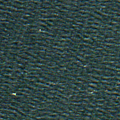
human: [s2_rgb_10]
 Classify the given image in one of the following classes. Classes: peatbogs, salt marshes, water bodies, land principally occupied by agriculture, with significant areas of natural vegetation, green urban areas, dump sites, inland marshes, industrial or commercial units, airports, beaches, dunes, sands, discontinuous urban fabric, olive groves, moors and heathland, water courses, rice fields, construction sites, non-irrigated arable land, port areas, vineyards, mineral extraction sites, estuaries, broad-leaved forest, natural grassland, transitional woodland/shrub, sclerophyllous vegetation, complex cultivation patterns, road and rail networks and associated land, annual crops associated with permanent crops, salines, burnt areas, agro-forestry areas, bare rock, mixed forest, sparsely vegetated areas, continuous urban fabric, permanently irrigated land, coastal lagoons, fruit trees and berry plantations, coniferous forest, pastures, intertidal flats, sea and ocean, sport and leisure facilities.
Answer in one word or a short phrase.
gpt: sea and ocean